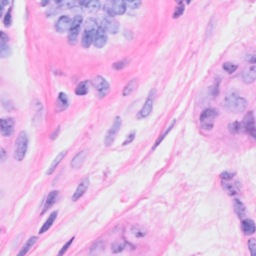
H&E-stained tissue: Breast